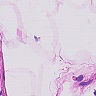
Metastatic tissue present: no